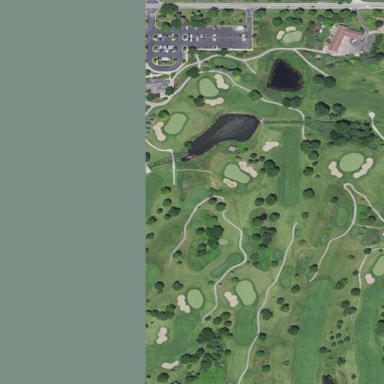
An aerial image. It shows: Golf course surrounded by greenery.